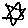
Label: star